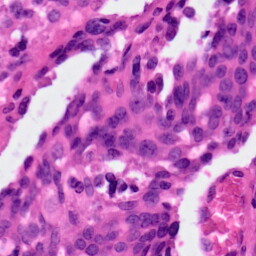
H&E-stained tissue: Ovarian